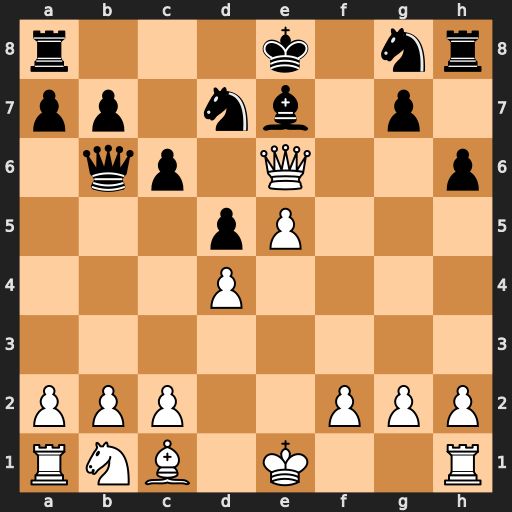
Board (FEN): r3k1nr/pp1nb1p1/1qp1Q2p/3pP3/3P4/8/PPP2PPP/RNB1K2R
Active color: w
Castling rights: KQkq
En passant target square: -
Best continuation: Qg6+ Kd8 Qxg7 Qxd4 Qxh8